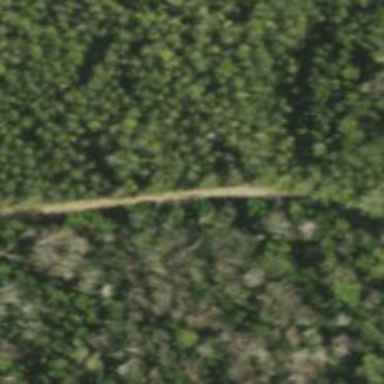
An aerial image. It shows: Unclassified road leading to backcountry piste grooming area.